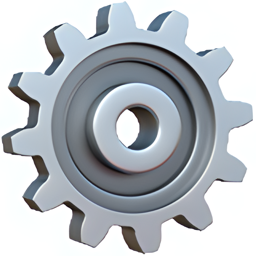
Name: gear
Emoji: ⚙
Group: Objects
Sub-group: tool